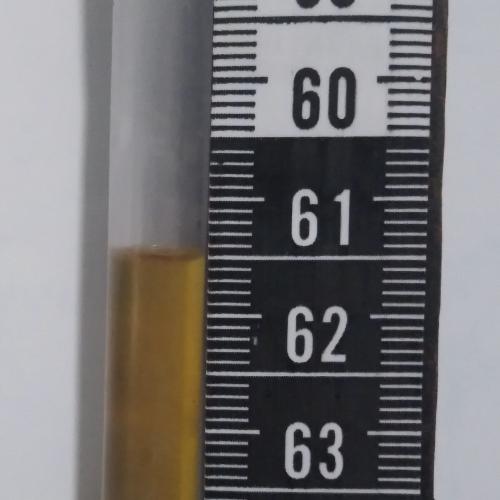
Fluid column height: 61.5 cm